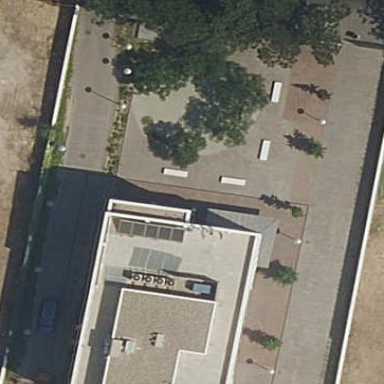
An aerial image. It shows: Community centre.